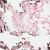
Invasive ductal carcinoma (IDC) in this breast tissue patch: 0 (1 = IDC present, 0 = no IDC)